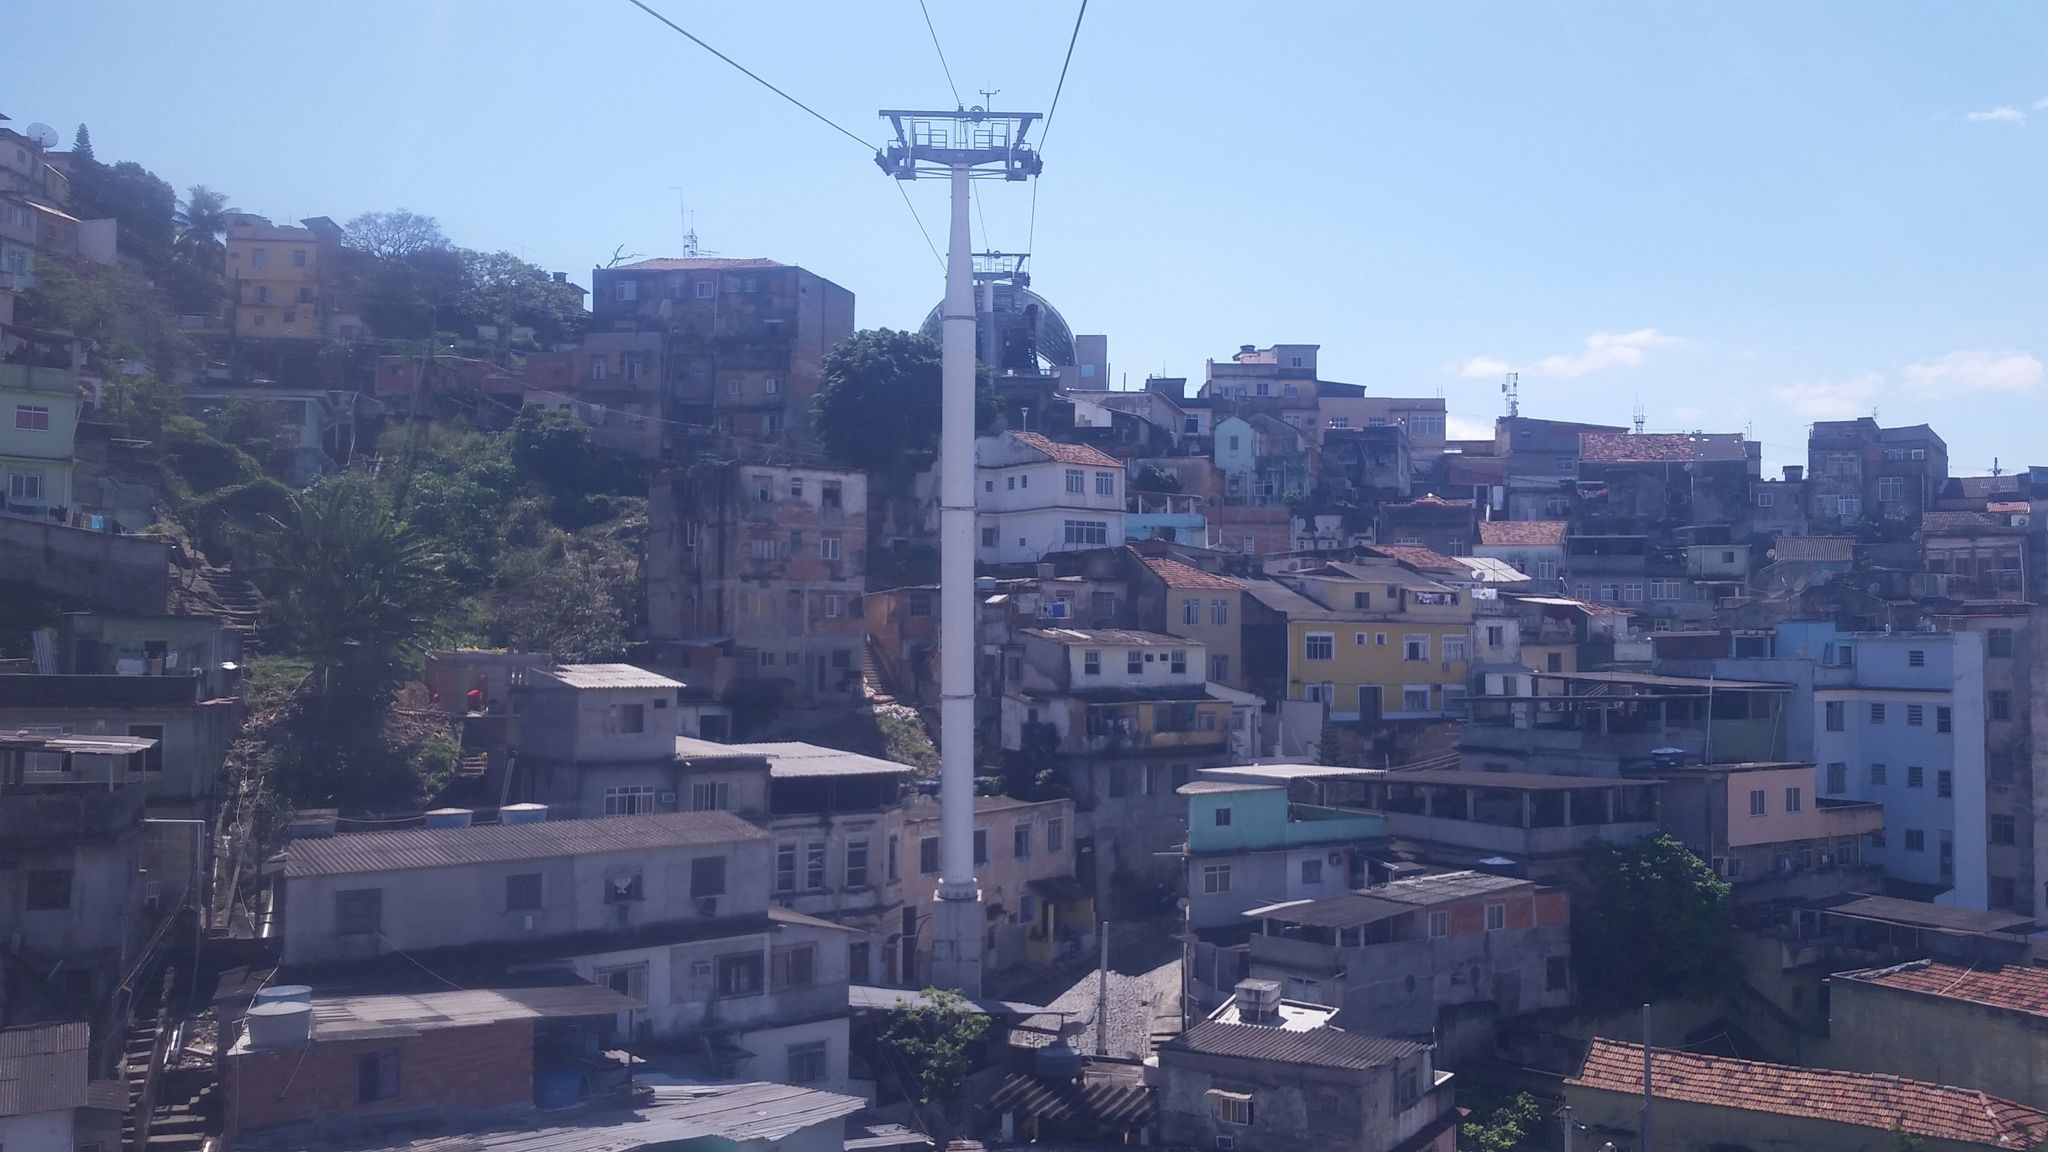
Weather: clear
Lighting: day
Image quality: good
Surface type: walking surface
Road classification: steps, service, footway
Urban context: urban centre
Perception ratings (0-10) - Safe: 2.46, Lively: 4.6, Beautiful: 5.26, Boring: 3.68, Depressing: 8.72, Wealthy: 0.92